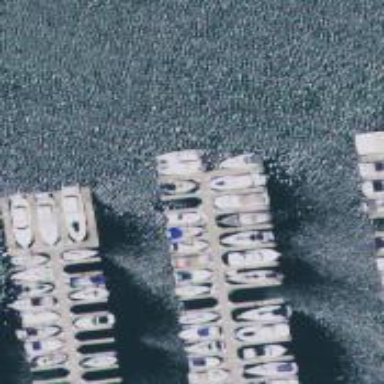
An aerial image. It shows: Man-made pier.